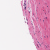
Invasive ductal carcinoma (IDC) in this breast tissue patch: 0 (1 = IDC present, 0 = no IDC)